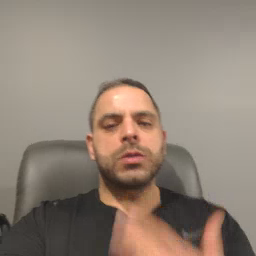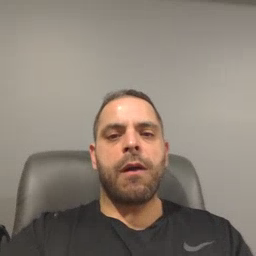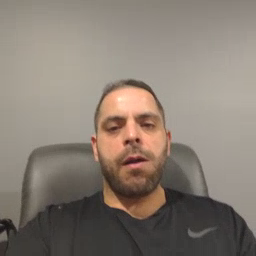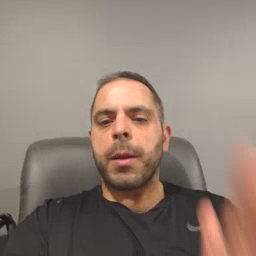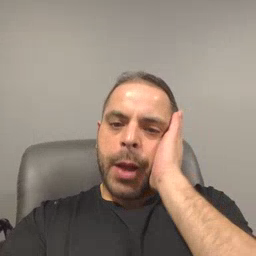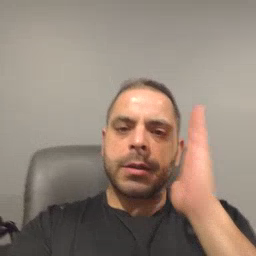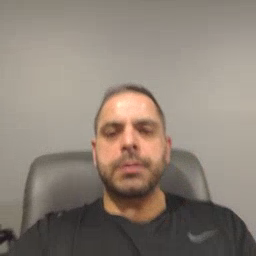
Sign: bed